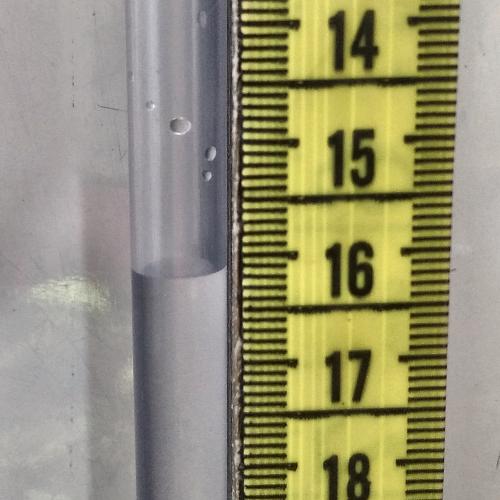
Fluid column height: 16.1 cm